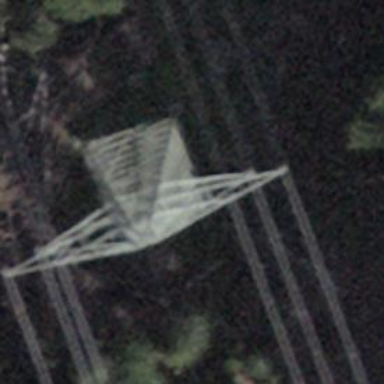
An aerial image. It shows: Power tower.